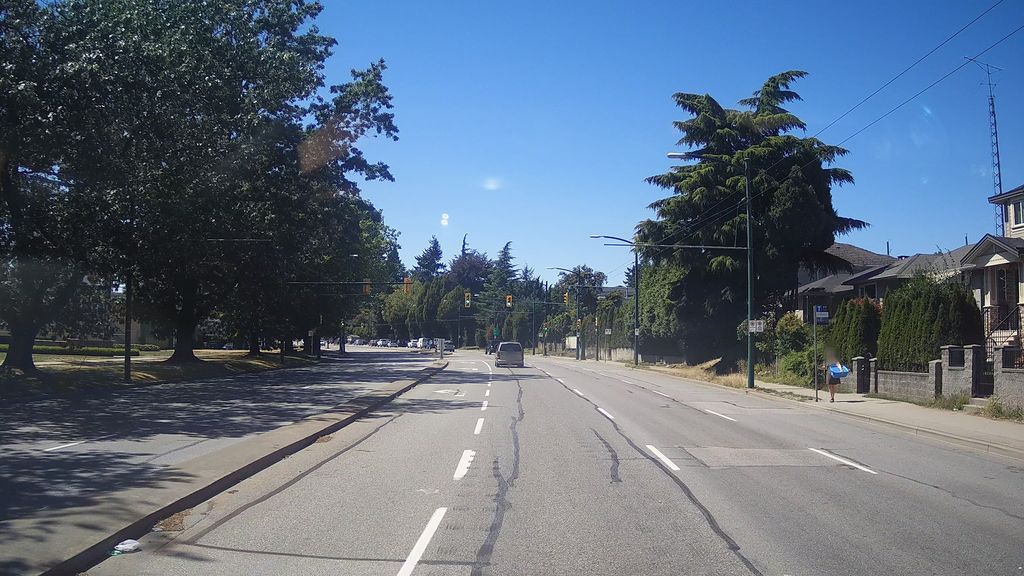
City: vancouver